Question: Opening a maven project with IntelliJ 13, the plugin folder of each subproject shows the errors that can be see in the picture.

This is the log:
'''
2013-12-13 14:55:37,477 [ 180923] INFO - #org.jetbrains.idea.maven - error in opening zip file
java.util.zip.ZipException: error in opening zip file
at java.util.zip.ZipFile.open(Native Method)
at java.util.zip.ZipFile.<init>(ZipFile.java:215)
at java.util.zip.ZipFile.<init>(ZipFile.java:145)
at java.util.zip.ZipFile.<init>(ZipFile.java:159)
at org.jetbrains.idea.maven.utils.MavenArtifactUtil.createPluginDocument(MavenArtifactUtil.java:155)
at org.jetbrains.idea.maven.utils.MavenArtifactUtil.readPluginInfo(MavenArtifactUtil.java:50)
at org.jetbrains.idea.maven.navigator.MavenProjectsStructure$PluginNode.updatePlugin(MavenProjectsStructure.java:1070)
at org.jetbrains.idea.maven.navigator.MavenProjectsStructure$PluginNode.<init>(MavenProjectsStructure.java:1050)
at org.jetbrains.idea.maven.navigator.MavenProjectsStructure$PluginsNode.updatePlugins(MavenProjectsStructure.java:1023)
at org.jetbrains.idea.maven.navigator.MavenProjectsStructure$ProjectNode.updateProject(MavenProjectsStructure.java:705)
at org.jetbrains.idea.maven.navigator.MavenProjectsStructure$ProjectNode.access$000(MavenProjectsStructure.java:655)
at org.jetbrains.idea.maven.navigator.MavenProjectsStructure.doUpdateProject(MavenProjectsStructure.java:195)
at org.jetbrains.idea.maven.navigator.MavenProjectsStructure.updateProjects(MavenProjectsStructure.java:166)
at org.jetbrains.idea.maven.navigator.MavenProjectsNavigator$MyProjectsListener$3.run(MavenProjectsNavigator.java:455)
at org.jetbrains.idea.maven.navigator.MavenProjectsNavigator$11.run(MavenProjectsNavigator.java:378)
at com.intellij.util.DisposeAwareRunnable.run(DisposeAwareRunnable.java:66)
at com.intellij.openapi.application.impl.LaterInvocator$FlushQueue.run(LaterInvocator.java:346)
at java.awt.event.InvocationEvent.dispatch(InvocationEvent.java:251)
at java.awt.EventQueue.dispatchEventImpl(EventQueue.java:733)
at java.awt.EventQueue.access$200(EventQueue.java:103)
at java.awt.EventQueue$3.run(EventQueue.java:694)
at java.awt.EventQueue$3.run(EventQueue.java:692)
at java.security.AccessController.doPrivileged(Native Method)
at java.security.ProtectionDomain$1.doIntersectionPrivilege(ProtectionDomain.java:76)
at java.awt.EventQueue.dispatchEvent(EventQueue.java:703)
at com.intellij.ide.IdeEventQueue.e(IdeEventQueue.java:696)
at com.intellij.ide.IdeEventQueue._dispatchEvent(IdeEventQueue.java:524)
at com.intellij.ide.IdeEventQueue.dispatchEvent(IdeEventQueue.java:335)
at java.awt.EventDispatchThread.pumpOneEventForFilters(EventDispatchThread.java:242)
at java.awt.EventDispatchThread.pumpEventsForFilter(EventDispatchThread.java:161)
at java.awt.EventDispatchThread.pumpEventsForHierarchy(EventDispatchThread.java:150)
at java.awt.EventDispatchThread.pumpEvents(EventDispatchThread.java:146)
at java.awt.EventDispatchThread.pumpEvents(EventDispatchThread.java:138)
at java.awt.EventDispatchThread.run(EventDispatchThread.java:91)
'''
In any case the build maven works.
No issue found on <URL>
What's going?
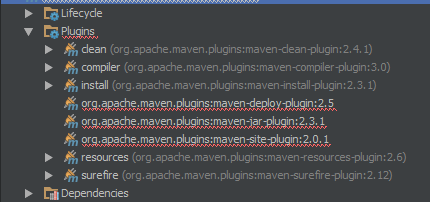
Answer: The issue has been fixed in version 13.1 (135 475) as reported at the following link:
From: <URL>
> The bundled version of Maven, 3.0.3, in the maven plugin has a bug
that causes it to save the body of redirect responses from the remote
repository as the requested artifact, rather than following the
redirect. This results in large numbers of jar and XML files being
saved to the local (~/.m2/repository) repo with invalid content
(typically an HTML file), causing all builds that use those artifacts
to fail. This bug was fixed with the update to the Maven Wagon plugin
in Maven 3.0.5...